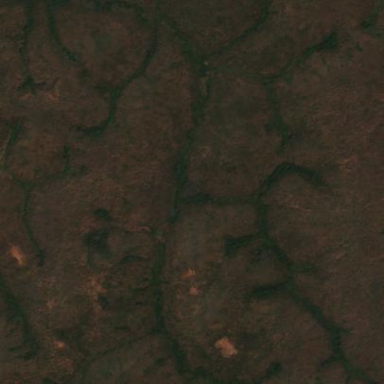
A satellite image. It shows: Forest area.